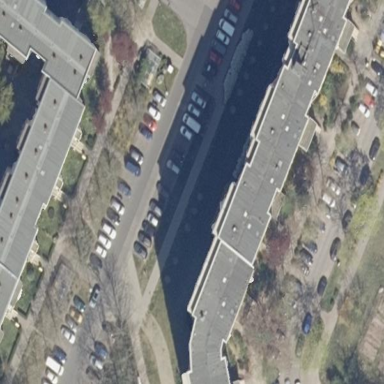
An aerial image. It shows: Building with apartments and flat roof.